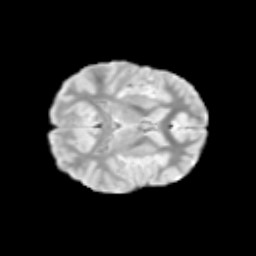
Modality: T2w
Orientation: axial
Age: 9
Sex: female
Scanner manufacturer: siemens
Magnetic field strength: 3 T
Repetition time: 3.8 s
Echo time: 0.07 s